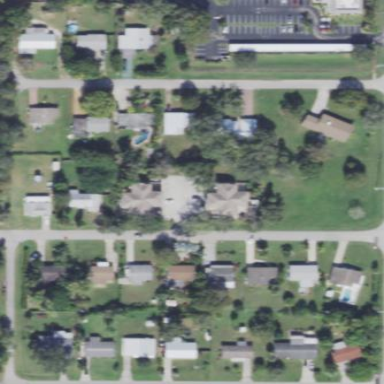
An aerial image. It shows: This residential area consists of single-family homes.